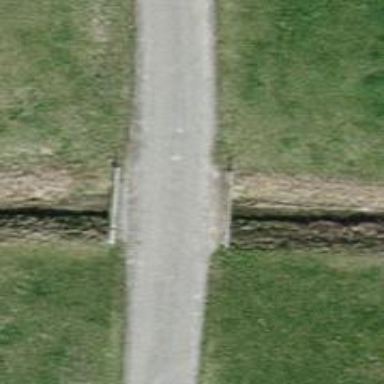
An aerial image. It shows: Track road with paved surface. The road includes bridge with grade 2 tracktype.